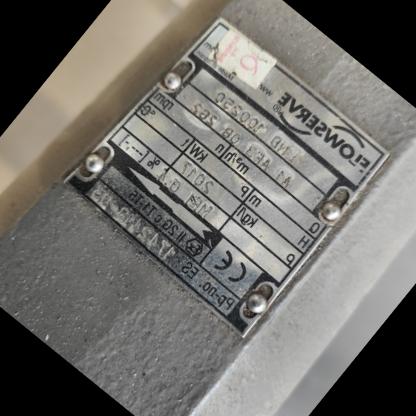
Klasa: tabliczka-znamionowa